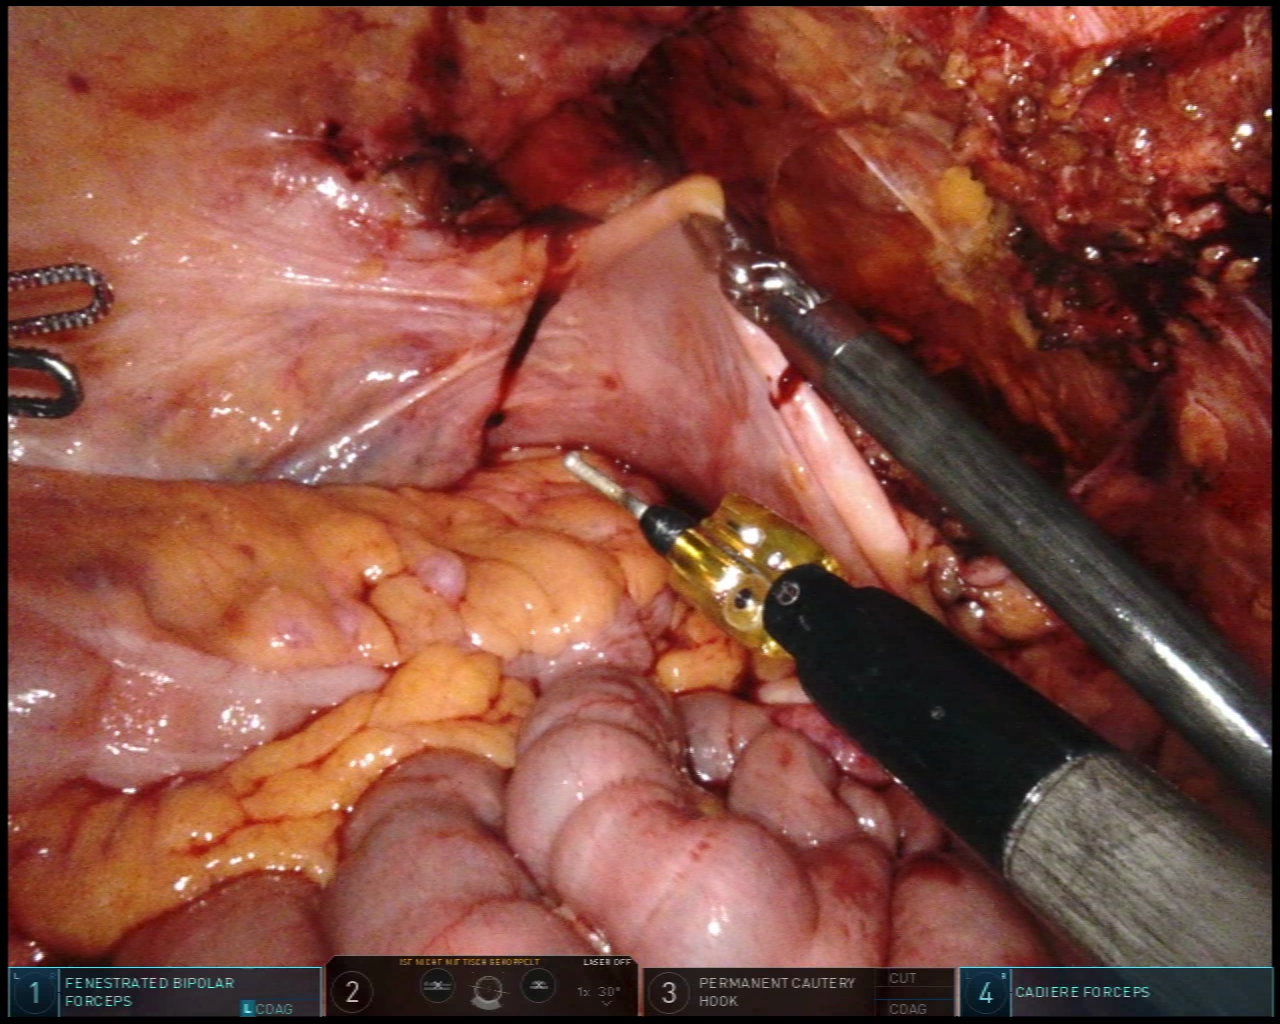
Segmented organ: colon
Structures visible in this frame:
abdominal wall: yes
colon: yes
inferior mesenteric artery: no
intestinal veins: no
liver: no
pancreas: no
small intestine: yes
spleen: no
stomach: no
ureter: no
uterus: no
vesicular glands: no